Question: I have an image and a title for a UIButton. I'm trying to get my image (15px in width) to be aligned left and my title to be aligned 5px left of that:

The button is 215 in width, but I had to set my titleEdgeInset right to -44. This doesn't make sense. What are the maths to get -44?
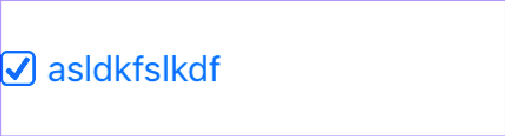
Answer: It's because the image and title of a button are centered together by default.
For example, here's a 300px wide button with an image and text, no insets:
<URL>
Looks like I need the button contents shifted left by 60 pts, so -60 left inset and 60 right inset.
'''
button.imageEdgeInsets = UIEdgeInsetsMake(0.0, -60.0, 0.0, 60.0)
button.titleEdgeInsets = UIEdgeInsetsMake(0.0, -60.0, 0.0, 60.0)
'''
<URL>
These insets would also work for the above example.
'''
button.imageEdgeInsets = UIEdgeInsetsMake(0.0, -120.0, 0.0, 0.0)
button.titleEdgeInsets = UIEdgeInsetsMake(0.0, -120.0, 0.0, 0.0)
'''
The button is centering its contents, so if you say "there are 2 more pts on the left" the button will move its contents over by 1 pt to keep them centered.
The rule is